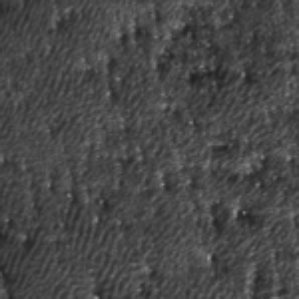
Label: frost